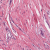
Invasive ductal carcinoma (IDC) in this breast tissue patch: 0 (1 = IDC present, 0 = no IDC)